【题型】填空题　【知识点】立体几何　【难度】easy
若三棱锥$A-BCD$每个面都是边长为2的等边三角形，$M$为$AB$的中点，则$M$到$CD$的距离为$\underline{\quad\quad}$。
【解答】
\textbf{【答案】} $\sqrt{2}$

\vspace{0.5em}

% 知识点部分
\textbf{【知识点】} 棱锥的结构特征和分类、正棱锥及其有关计算

\vspace{0.5em}

% 分析部分
\textbf{【分析】} 根据给定条件，取$CD$的中点$N$，证明$MN \perp CD$并求出$MN$即可。

\vspace{0.5em}

% 详解部分
\textbf{【详解】} 依题意，三棱锥$A-BCD$是棱长为2的正四面体，取$CD$的中点$N$，连接$MN$，由$M$为$AB$的中点，得$CM = DM = \sqrt{3}$，因此$MN \perp CD$，$MN = \sqrt{CM^2 - CN^2} = \sqrt{2}$，所以$M$到$CD$的距离为$\sqrt{2}$。

\vspace{0.5em}

% 最终答案部分
故答案为：$\sqrt{2}$

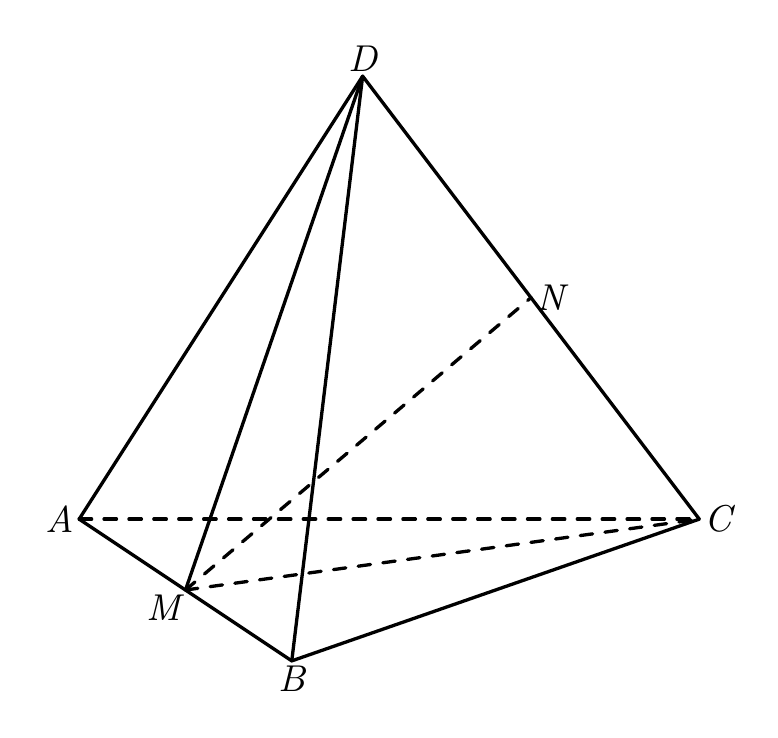